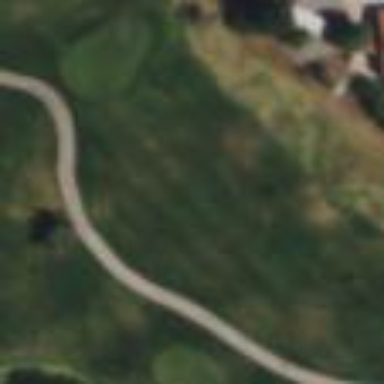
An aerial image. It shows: Grassy area designated as golf fairway.